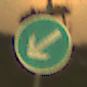
Verkehrszeichen: VorgeschriebeneVorbeifahrtLinks
Umgebung: Outdoor, Suburban
Tageszeit: SunriseSunset
Wetter: PartlyCloudy
Licht: Natural
Jahreszeit: NotSpecified
Kontrast: MediumContrast